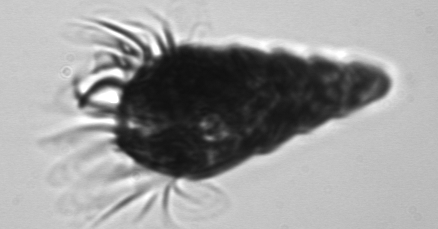
Label: Laboea_strobila